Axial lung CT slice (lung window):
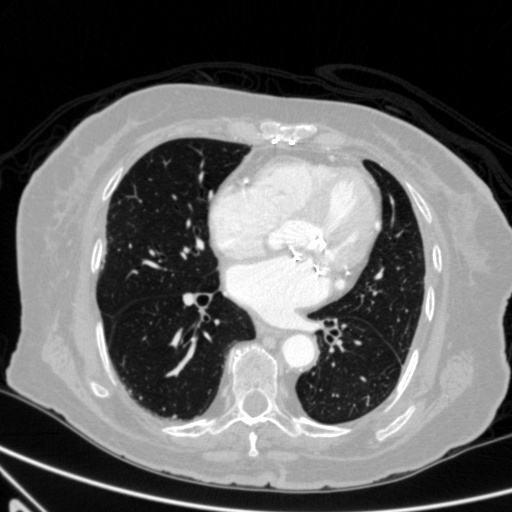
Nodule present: no